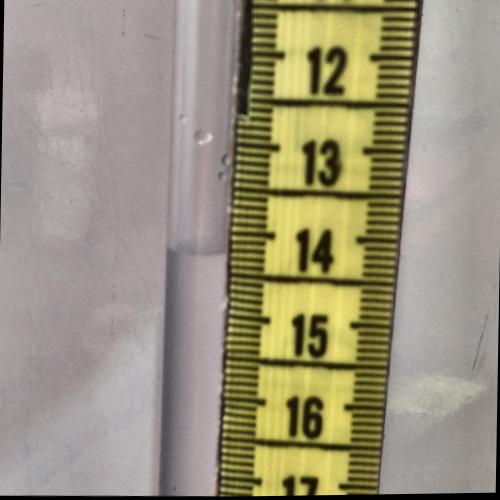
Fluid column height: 14.2 cm